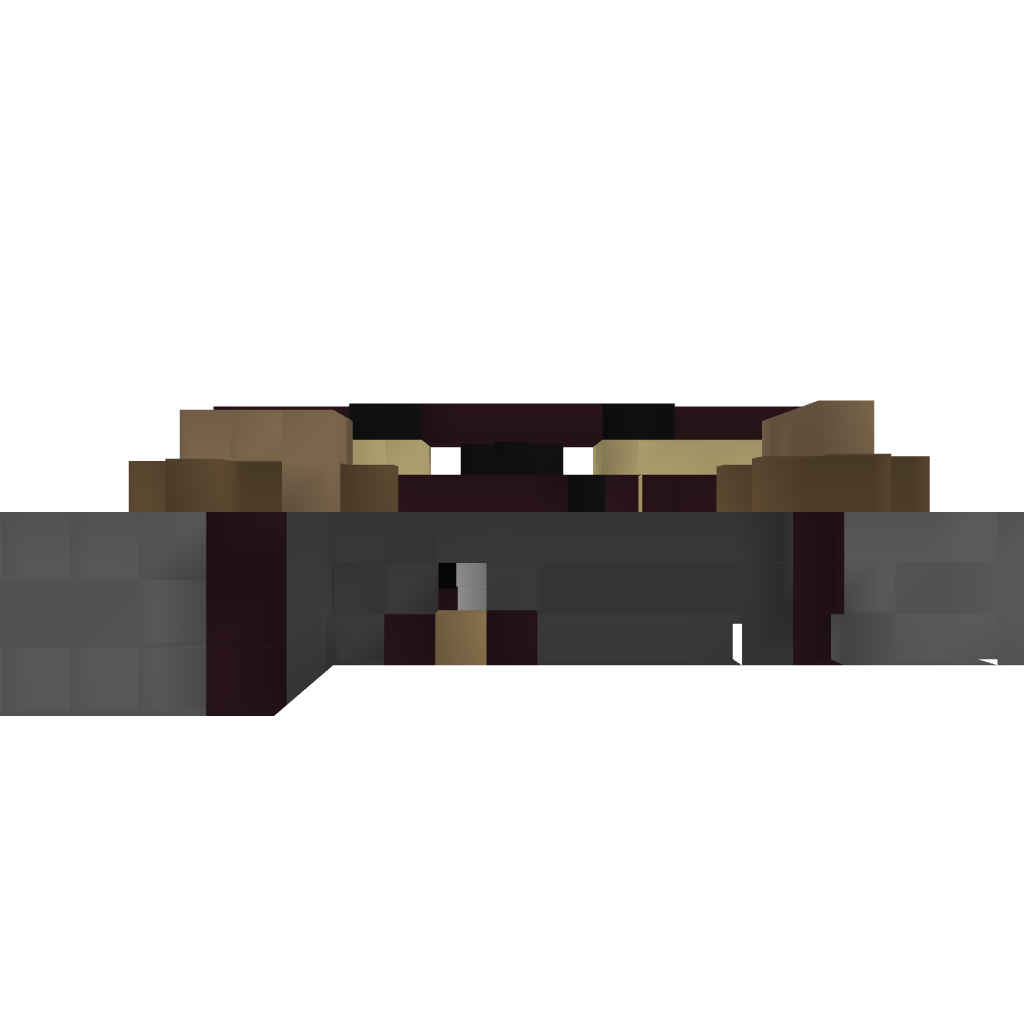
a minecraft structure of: dog stable